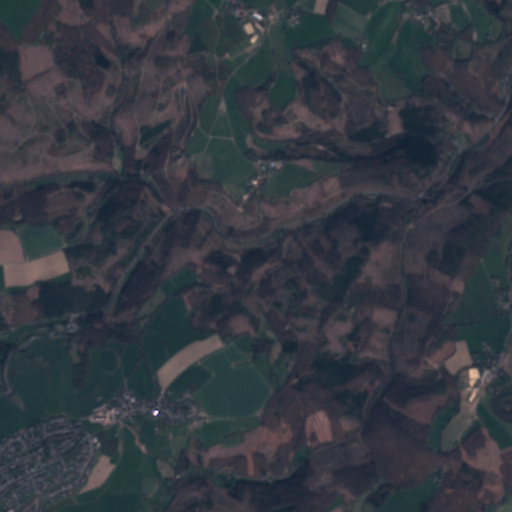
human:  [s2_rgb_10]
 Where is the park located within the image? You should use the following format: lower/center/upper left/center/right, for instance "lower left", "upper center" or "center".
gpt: The park is located in the upper center of the image.
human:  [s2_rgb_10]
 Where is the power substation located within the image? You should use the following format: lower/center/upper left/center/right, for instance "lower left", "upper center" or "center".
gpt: The power substation is located in the center right of the image.
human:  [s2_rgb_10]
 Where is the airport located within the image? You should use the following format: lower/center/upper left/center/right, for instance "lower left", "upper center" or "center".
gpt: There is no airport in the image.